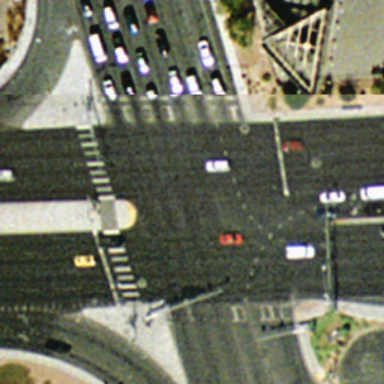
An intersection with many cars on the road .